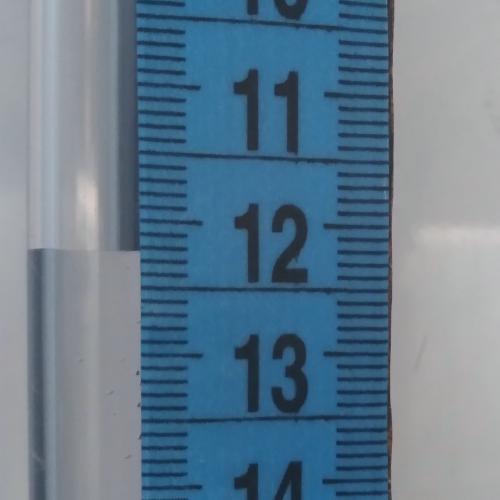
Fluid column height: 12.2 cm